Question: I have a form element within a modal dialog with 2 text fields and 2 buttons. However, I am having some padding issues with the form group element. When I inspect the CSS element using FireFox I see that the 'form-group' element is compressed and not padded as it should be. I dont have this issue when I use form-group elements in a regular page. I woner if this has something to do with the modal dialog. Can someone please advise? Code is below and so is a screenshot

'''
<form role="form" action="edit-user.settings.controller.php" method="post" id="edit-user-form">
<div class="modal-header">
<button type="button" class="close" data-dismiss="modal">
<span aria-hidden="true">&times;</span><span class="sr-only">Close</span>
</button>
<h4 class="modal-title" id="link-job-modal-label">Edit User</h4>
</div> <!-- .modal-header -->
<div class="modal-body">
<div class="form-group">
<div class="col-md-12 col-sm-12">
<input type="text" class="form-control input-lg" id="first-name" name="firstName" placeholder="First name" />
</div>
</div> <!-- .form-group -->
<div class="form-group">
<div class="col-md-12 col-sm-12">
<input type="text" class="form-control input-lg" id="last-name" name="lastName" placeholder="Last name" />
</div>
</div> <!-- .form-group -->
</div> <!-- .modal-body -->
<div class="modal-footer">
<button type="button" class="btn btn-default" data-dismiss="modal" id-"cancel-btn">
Cancel
</button>
<button type="button" class="btn btn-primary" id="save-btn">
Save
</button>
</div> <!-- .modal-footer -->
</form> <!-- End of edit-user-form -->
'''
Also - here is a <URL> - to see the problem in the fiddle - expand, horizontally, the result frame and you will see the same issue occur. I am now wondering if this has something to do with the layouts in a modal that affects form-group elements
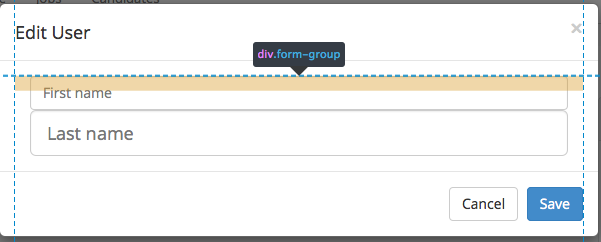
Answer: Get rid of the '<div class="col-md-12 col-sm-12">' that is wrapping around your label/input.
'''
<div class="form-group">
<label class="sr-only" for="first-name">Name</label>
<input type="text" class="form-control input-lg" id="name" name="name" placeholder="Name (first last)" />
</div>
<div class="form-group">
<label class="sr-only" for="email">E-mail</label>
<input type="email" class="form-control input-lg" id="email" name="email" placeholder="e-mail" />
</div>
'''
Best practice is to not stray far from the <URL>, there are great examples and you can follow those easily.
<URL>